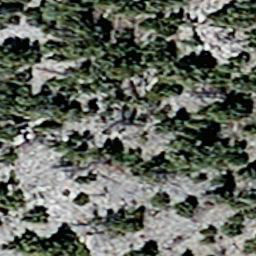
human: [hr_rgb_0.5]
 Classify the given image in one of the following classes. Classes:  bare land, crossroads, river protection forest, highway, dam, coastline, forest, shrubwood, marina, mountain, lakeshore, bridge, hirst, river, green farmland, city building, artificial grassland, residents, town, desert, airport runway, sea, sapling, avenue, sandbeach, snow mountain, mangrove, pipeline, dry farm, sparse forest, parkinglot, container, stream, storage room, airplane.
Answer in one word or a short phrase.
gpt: sparse forest